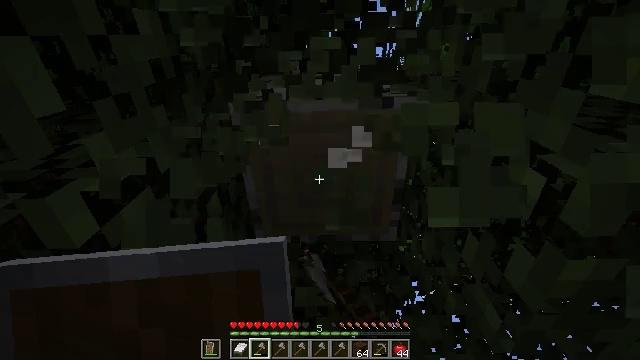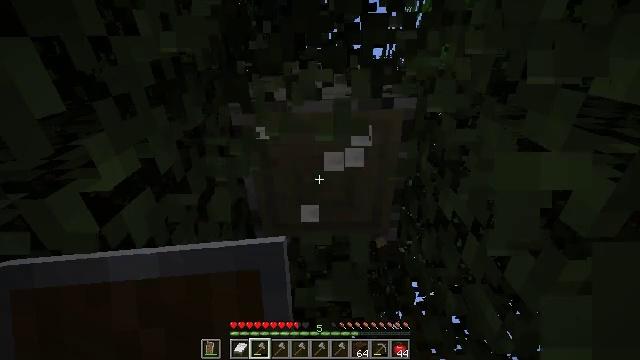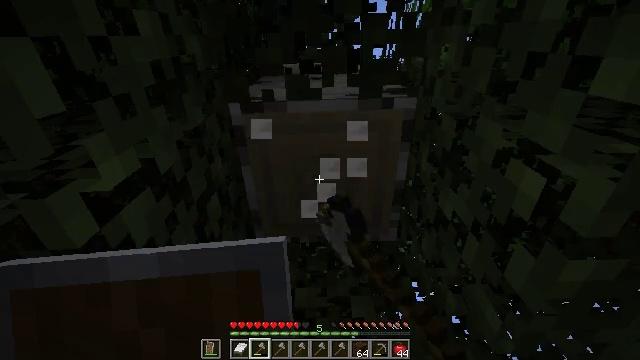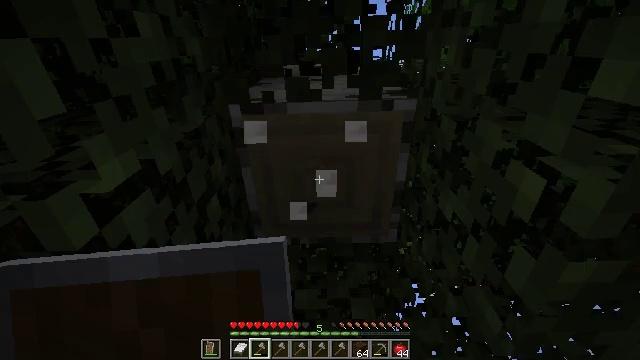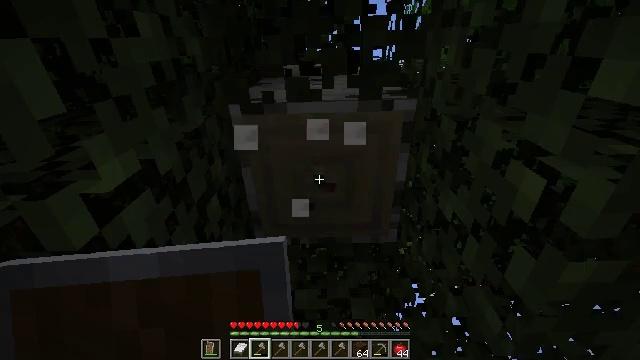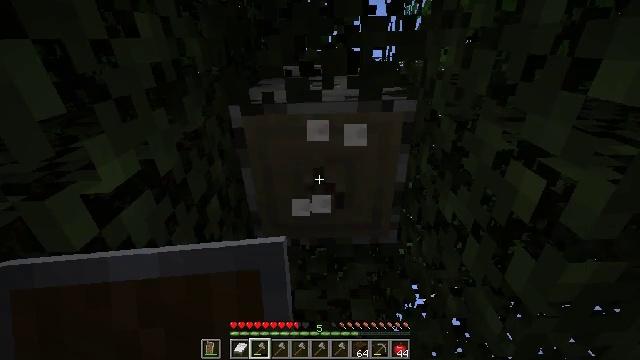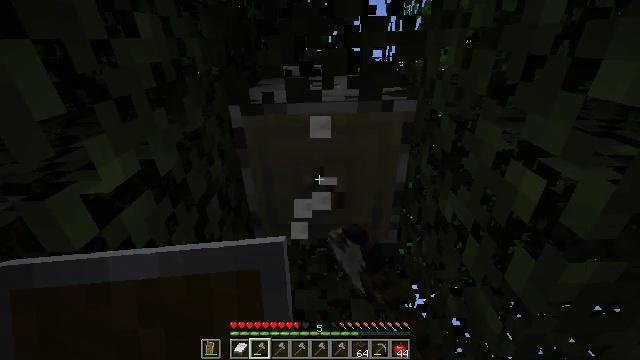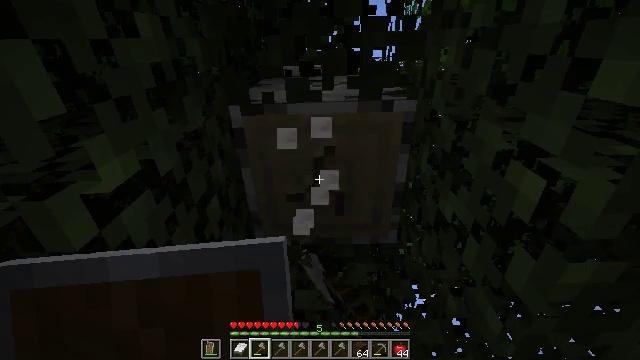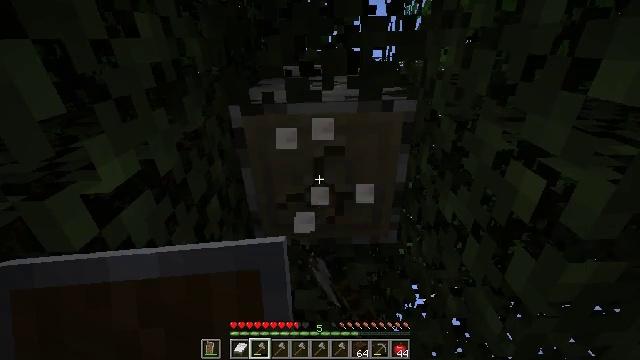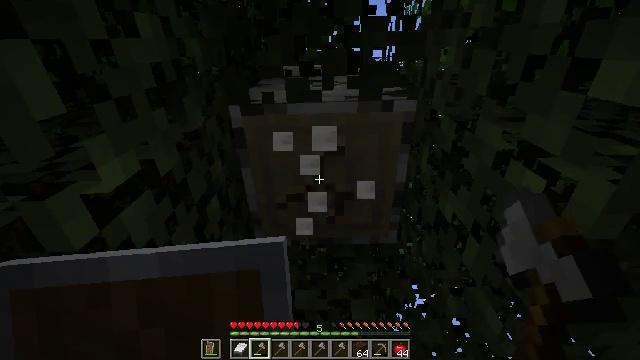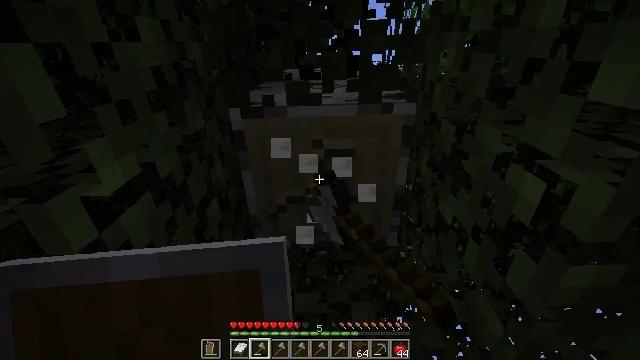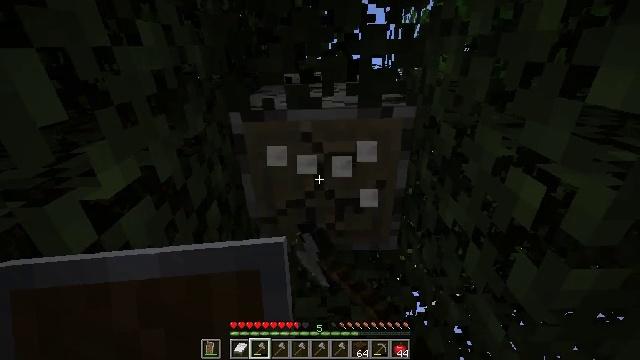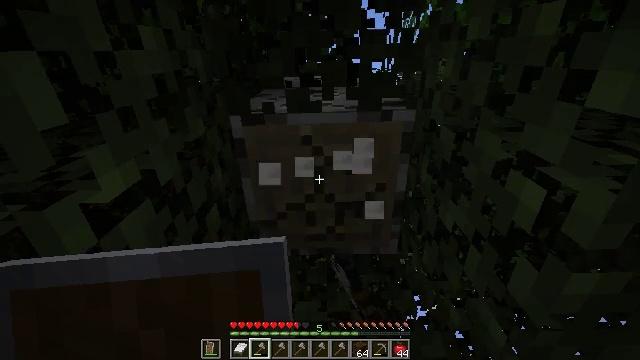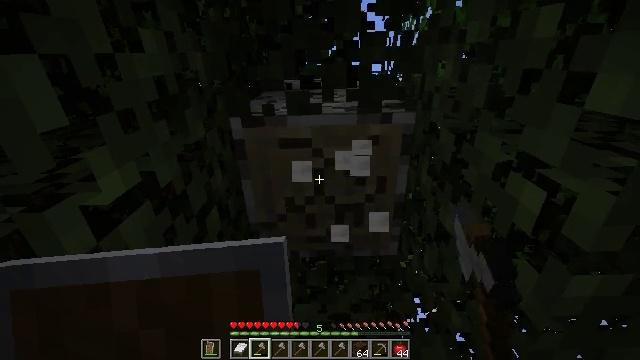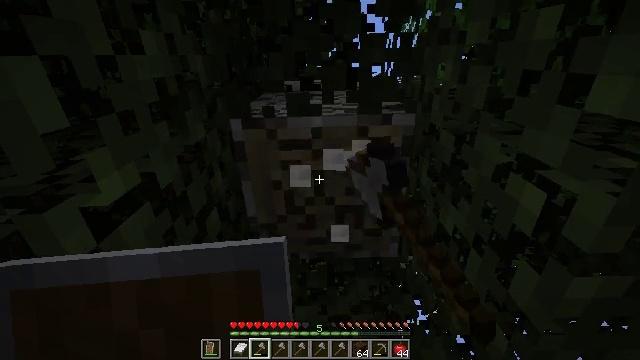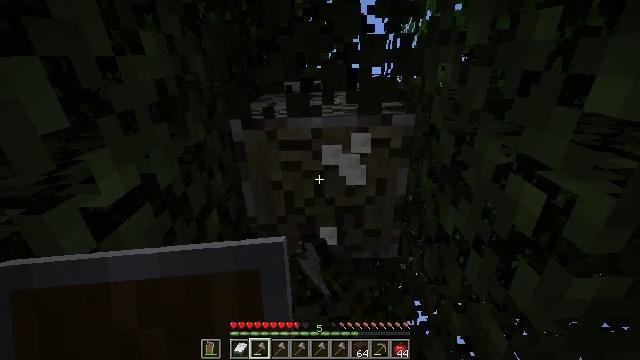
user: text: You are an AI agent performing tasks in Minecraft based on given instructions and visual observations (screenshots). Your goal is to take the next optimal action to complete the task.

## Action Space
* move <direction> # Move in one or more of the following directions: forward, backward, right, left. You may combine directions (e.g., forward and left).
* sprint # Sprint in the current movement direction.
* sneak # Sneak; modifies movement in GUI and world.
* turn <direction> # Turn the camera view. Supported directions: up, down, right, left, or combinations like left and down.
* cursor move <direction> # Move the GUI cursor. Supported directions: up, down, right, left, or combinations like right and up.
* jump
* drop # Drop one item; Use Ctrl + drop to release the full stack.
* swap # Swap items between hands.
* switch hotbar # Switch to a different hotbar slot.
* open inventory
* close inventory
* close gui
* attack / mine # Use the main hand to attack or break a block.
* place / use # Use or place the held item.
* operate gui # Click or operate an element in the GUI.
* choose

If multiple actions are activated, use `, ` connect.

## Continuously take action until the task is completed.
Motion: motion action
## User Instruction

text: Use your axe to get birch logs.
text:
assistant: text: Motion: attack / mine
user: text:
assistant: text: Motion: attack / mine
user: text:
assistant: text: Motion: attack / mine
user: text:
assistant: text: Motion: attack / mine
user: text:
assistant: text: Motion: attack / mine
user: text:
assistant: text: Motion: attack / mine
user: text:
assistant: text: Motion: attack / mine
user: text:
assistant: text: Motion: attack / mine
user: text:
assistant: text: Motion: attack / mine
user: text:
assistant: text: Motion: attack / mine
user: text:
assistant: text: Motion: attack / mine
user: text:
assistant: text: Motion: attack / mine
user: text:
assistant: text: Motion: attack / mine
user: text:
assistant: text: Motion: attack / mine
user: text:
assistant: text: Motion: attack / mine
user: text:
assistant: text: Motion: attack / mine
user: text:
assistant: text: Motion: attack / mine
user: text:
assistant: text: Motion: attack / mine
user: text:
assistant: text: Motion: attack / mine
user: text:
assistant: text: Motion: attack / mine
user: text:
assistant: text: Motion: attack / mine
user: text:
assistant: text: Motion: attack / mine
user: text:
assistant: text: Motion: attack / mine
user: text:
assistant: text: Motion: attack / mine
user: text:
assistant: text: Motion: attack / mine
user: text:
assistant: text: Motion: attack / mine
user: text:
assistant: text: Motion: attack / mine
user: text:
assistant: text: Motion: attack / mine
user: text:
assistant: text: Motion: attack / mine
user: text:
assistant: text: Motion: attack / mine